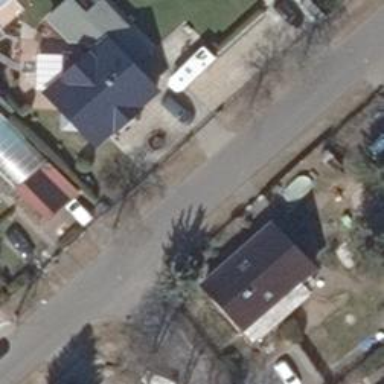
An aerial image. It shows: Driveway.